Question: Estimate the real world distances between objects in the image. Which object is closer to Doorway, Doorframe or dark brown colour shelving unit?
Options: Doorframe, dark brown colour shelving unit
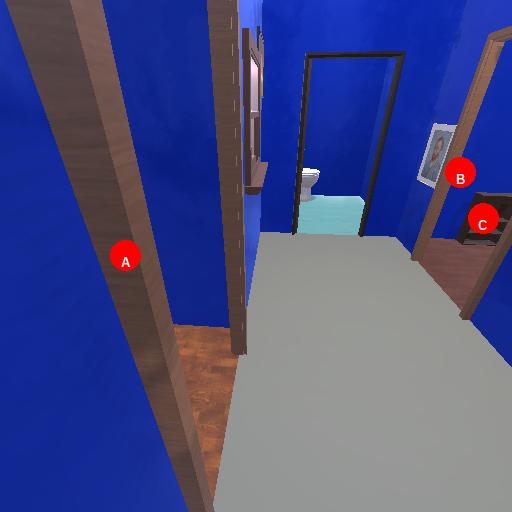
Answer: Doorframe